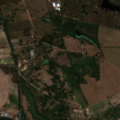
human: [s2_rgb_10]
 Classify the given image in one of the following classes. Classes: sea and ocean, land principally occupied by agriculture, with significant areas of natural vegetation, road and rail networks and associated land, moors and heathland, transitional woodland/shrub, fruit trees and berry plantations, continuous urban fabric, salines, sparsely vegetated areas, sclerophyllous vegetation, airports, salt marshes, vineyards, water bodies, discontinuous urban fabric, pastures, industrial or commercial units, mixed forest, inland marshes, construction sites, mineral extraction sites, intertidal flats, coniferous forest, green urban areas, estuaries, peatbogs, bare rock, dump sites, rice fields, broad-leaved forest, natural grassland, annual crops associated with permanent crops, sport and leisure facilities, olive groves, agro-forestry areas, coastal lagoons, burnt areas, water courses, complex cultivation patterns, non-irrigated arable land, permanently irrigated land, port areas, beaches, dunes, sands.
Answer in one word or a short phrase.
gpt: continuous urban fabric